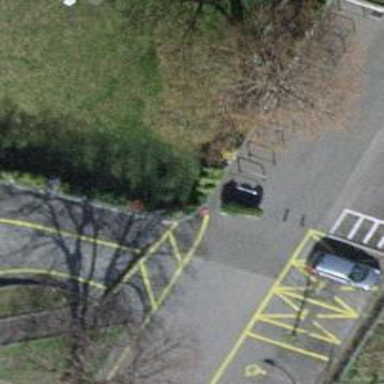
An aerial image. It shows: Bicycle parking area with stands.